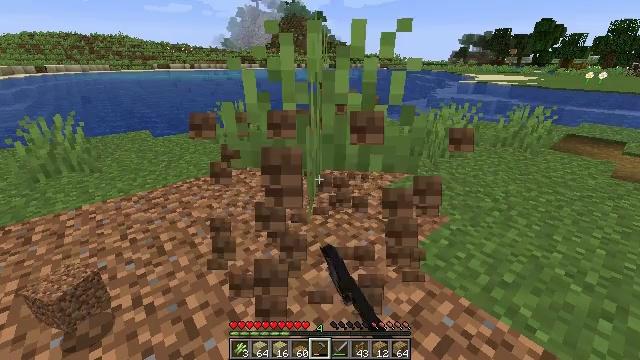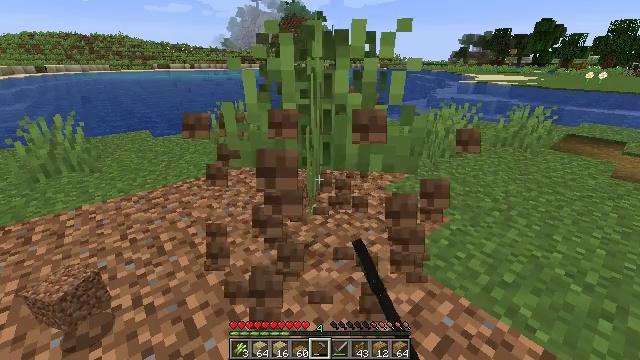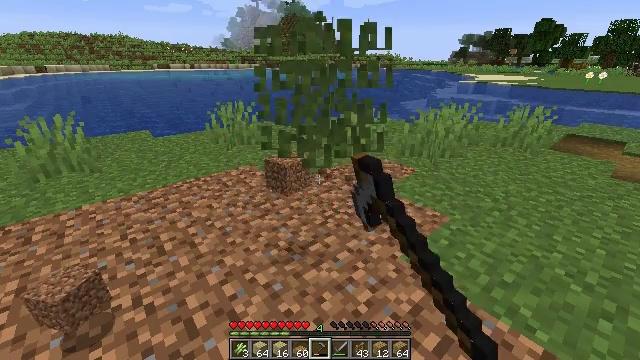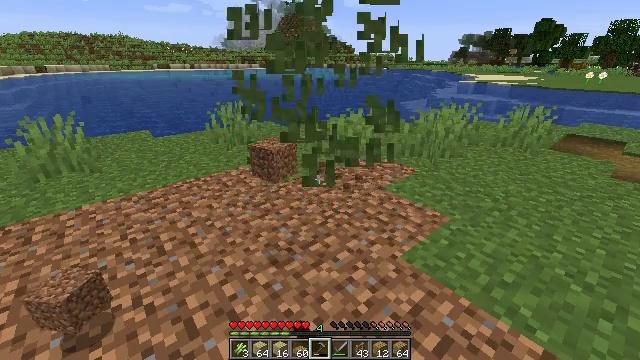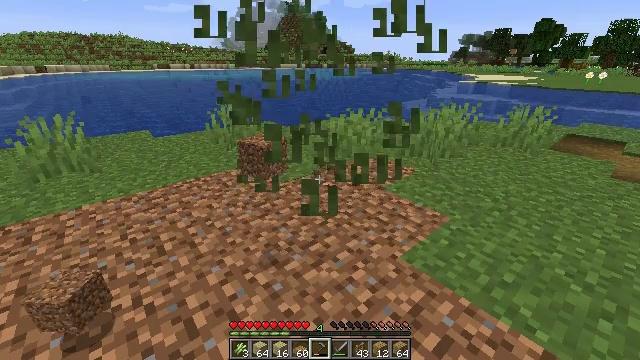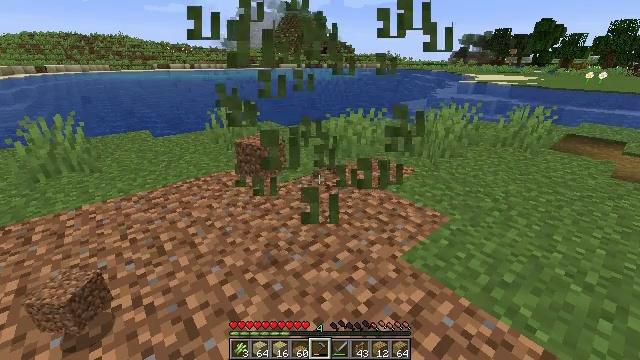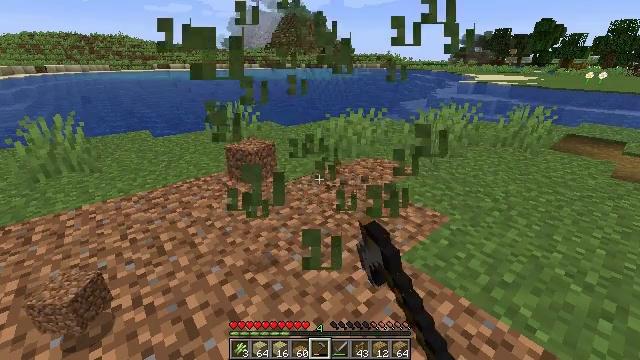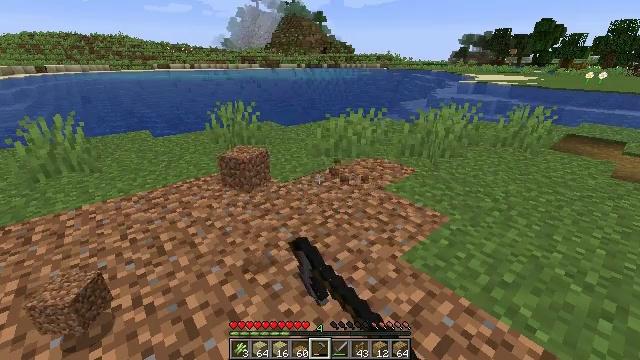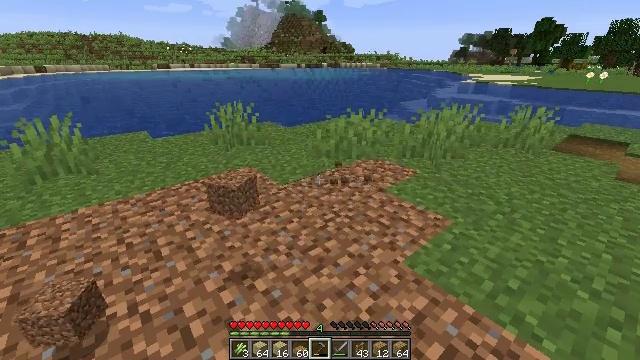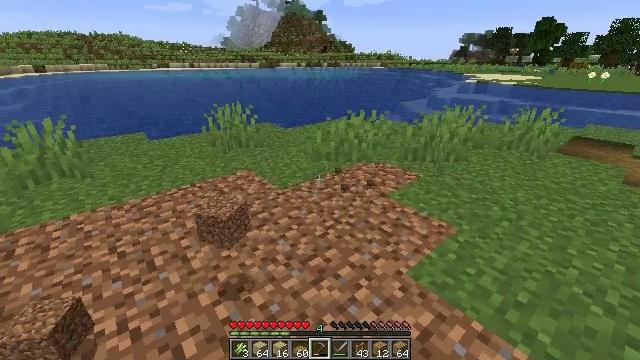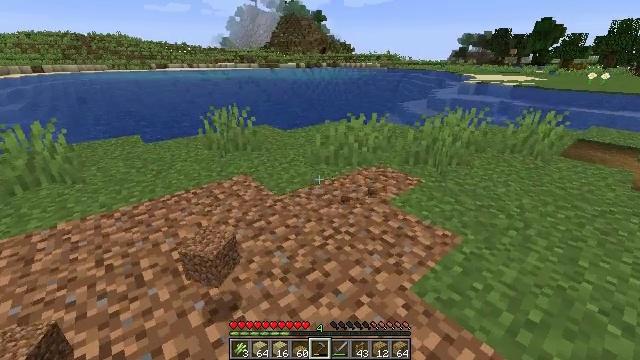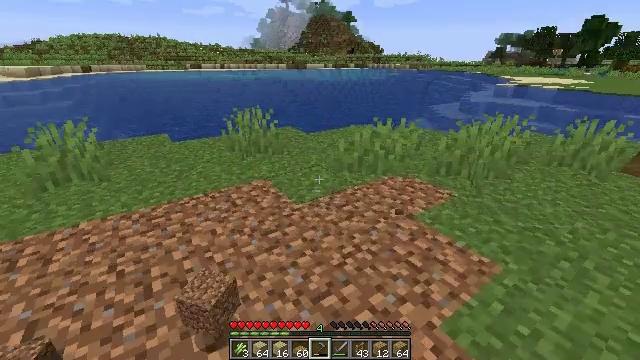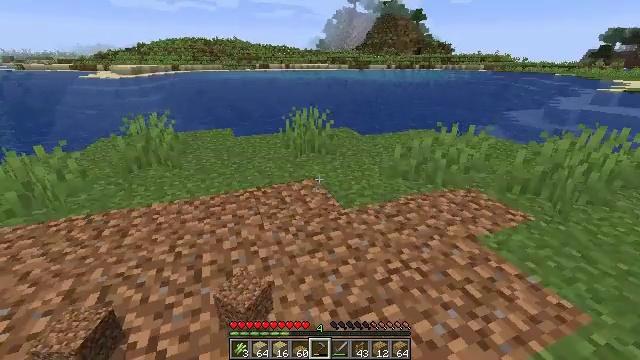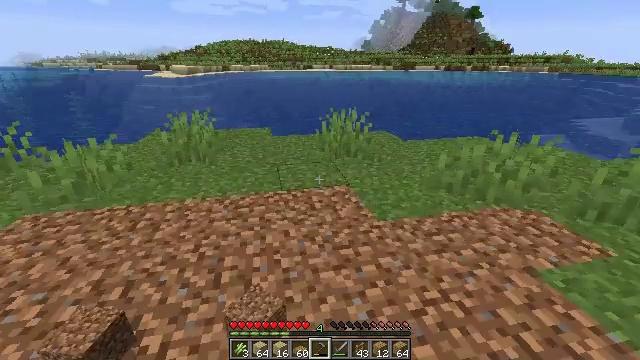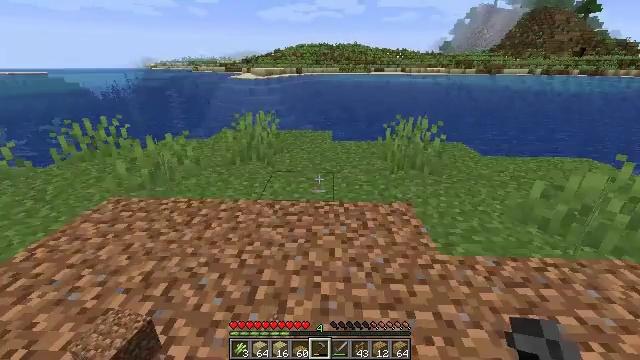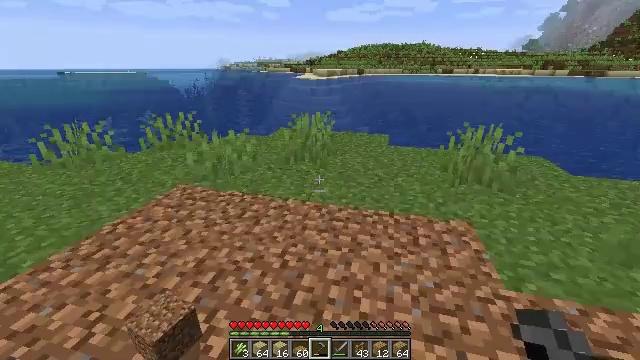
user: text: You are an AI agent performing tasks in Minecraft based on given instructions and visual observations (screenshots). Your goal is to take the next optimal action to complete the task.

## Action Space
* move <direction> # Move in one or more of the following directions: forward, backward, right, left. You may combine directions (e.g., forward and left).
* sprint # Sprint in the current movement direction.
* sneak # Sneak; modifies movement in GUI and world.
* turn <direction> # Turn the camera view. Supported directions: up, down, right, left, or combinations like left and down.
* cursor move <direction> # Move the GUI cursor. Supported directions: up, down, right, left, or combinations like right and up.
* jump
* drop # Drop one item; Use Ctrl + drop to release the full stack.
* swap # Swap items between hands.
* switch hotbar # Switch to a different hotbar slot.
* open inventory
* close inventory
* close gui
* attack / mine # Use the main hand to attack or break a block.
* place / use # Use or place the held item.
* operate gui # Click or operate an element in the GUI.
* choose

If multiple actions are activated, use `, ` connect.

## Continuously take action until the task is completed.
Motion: motion action
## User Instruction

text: Break the grass block.
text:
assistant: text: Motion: attack / mine
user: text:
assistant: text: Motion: attack / mine
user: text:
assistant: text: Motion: attack / mine
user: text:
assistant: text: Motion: attack / mine
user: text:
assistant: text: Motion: attack / mine
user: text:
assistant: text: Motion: attack / mine
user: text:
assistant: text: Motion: no_op
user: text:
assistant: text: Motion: move forward
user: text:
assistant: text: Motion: move forward
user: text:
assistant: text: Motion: move forward
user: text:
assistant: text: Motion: move forward, turn left
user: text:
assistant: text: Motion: move forward, turn left
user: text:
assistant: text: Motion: move forward, turn left
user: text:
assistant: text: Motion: move forward, turn left
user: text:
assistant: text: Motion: move forward, turn left
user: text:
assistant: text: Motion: move forward, turn left
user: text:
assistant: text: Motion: move forward, turn left
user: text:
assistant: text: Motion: move forward
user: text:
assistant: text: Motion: move forward
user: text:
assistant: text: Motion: move forward
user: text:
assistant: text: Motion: move forward
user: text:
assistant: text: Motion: move forward
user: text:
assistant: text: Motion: move forward
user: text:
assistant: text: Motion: move forward
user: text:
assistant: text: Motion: no_op
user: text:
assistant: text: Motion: no_op
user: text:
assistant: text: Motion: no_op
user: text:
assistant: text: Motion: no_op
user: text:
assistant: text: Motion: no_op
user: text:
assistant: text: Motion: no_op